Current action and preconditions to check: trajectory_clear

Your task: For each precondition in the list above, predict whether it will hold at this action.

Consider the current scene as observed from the mobile robot's camera, and analyze the predicted future states of all dynamic agents (e.g., people, animals, vehicles, or any moving entities) within the NEXT SECOND.

IMPORTANT: Only answer "very likely" if you are absolutely certain—based on strong, clear evidence—that a dynamic agent will violate the precondition in the predicted future state. Do NOT answer "very likely" for unlikely, ambiguous, or low-probability risks.

Ask yourself for each precondition: Is there a high probability, with clear and convincing evidence, that the predicted future states of any dynamic agent will interfere with the predicted future state of the currently executing action within the NEXT SECOND, causing that precondition to fail?

Assess the risk level based on these predictions. Use "likely" or "very likely" if motions create a clear risk of interference.

Use "neutral" or "improbable" if agents are nearby but their predicted paths are clearly diverging or non-conflicting.

Failure Risk Categories: "very improbable", "improbable", "neutral", "likely", "very likely"

Answer Format: Output ONLY the probability_of_failure value from these categories: "very improbable", "improbable", "neutral", "likely", "very likely"

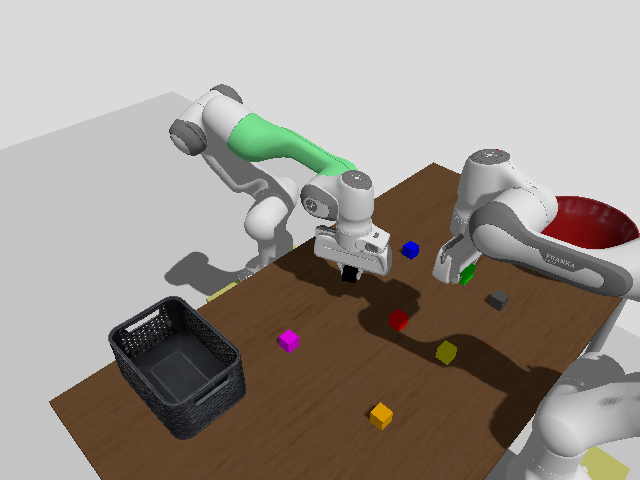

Answer: improbable